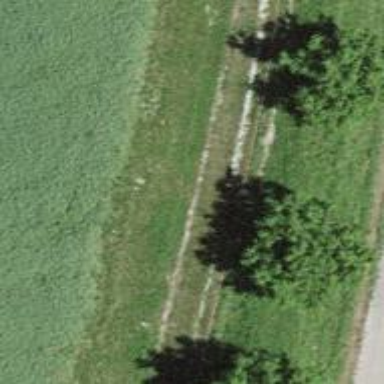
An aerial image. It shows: Track with grade 3 surface.